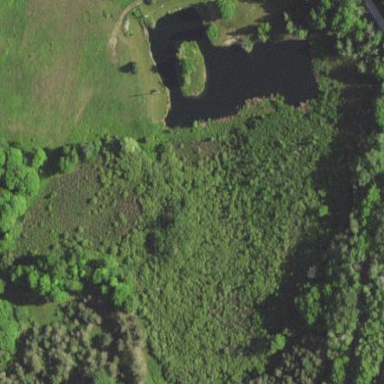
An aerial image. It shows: Marshy wetland area.